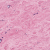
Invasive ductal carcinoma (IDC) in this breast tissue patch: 0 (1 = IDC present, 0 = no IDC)